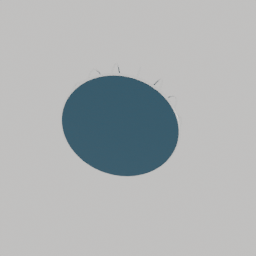
Label: furniture